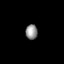
Tissue: skin
Cell type: Endothelial cells
Senescence score: 0.8517
Nuclear area (px): 176
Mean DAPI intensity: 144.517